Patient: sex M, age 85
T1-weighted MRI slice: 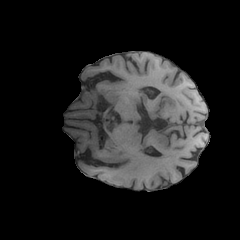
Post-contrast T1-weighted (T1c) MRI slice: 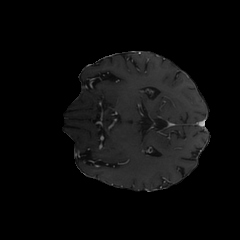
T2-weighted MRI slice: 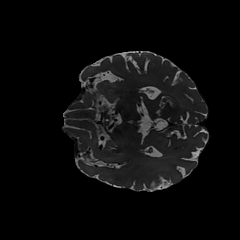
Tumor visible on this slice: no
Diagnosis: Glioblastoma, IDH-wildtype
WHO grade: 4